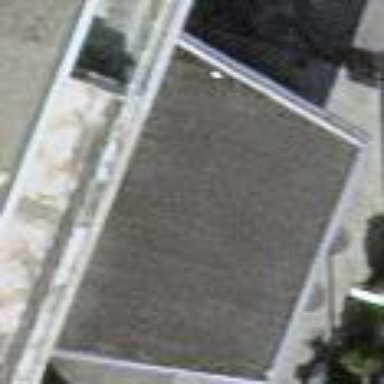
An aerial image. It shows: View of roof of building.